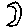
Label: moon